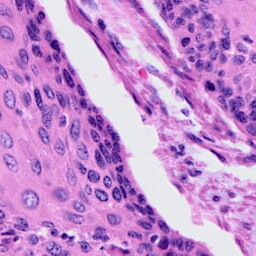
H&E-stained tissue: Cervix